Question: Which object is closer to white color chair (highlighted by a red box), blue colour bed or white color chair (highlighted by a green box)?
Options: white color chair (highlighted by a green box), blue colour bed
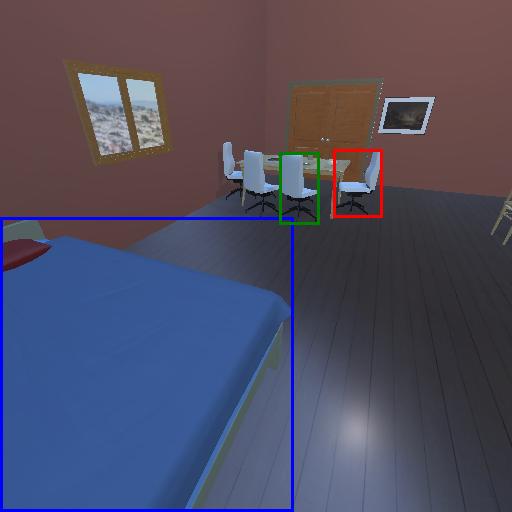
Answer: white color chair (highlighted by a green box)